Question: I tried calling Router.go('confirmation') to take the user to confirmation page once the information has been inserted into the database.
'''
Meteor.methods({
'createNewItinerary': function(itinerary){
var userId = Meteor.userId();
ItineraryList.insert({
[....values.....]
},function(){
Router.go('confirmation');
});
}
'''
In the server console, I get the response: 'has no method 'go''

The data is inserted successfully, so how do I get it to route to a confirmation page?
-- Edit --
Will this work? It seems to but don't know how to verify:
'''
Meteor.call('createNewItinerary',itinerary, function(err, data){
if(err){
console.log(err);
}
else Router.go('confirmation');
});
'''
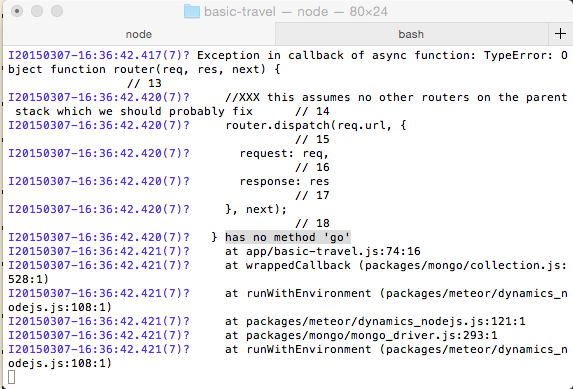
Answer: Your suggestion is the good choice to make.
You can't catch the Router in a Meteor method because it's server side. You have to do it in the , exactly like you suggested :
'''
Meteor.call('createNewItinerary',itinerary, function(err, data){
if(err){
console.log(err);
}
Router.go('confirmation');
});
'''
To check that the work has correctly been done on the server, just throw errors, for example:
'''
throw new Meteor.Error( 500, 'There was an error processing your request' );
'''
Then if error is thrown, it will be logged in your client side.
Hope it helps you :)